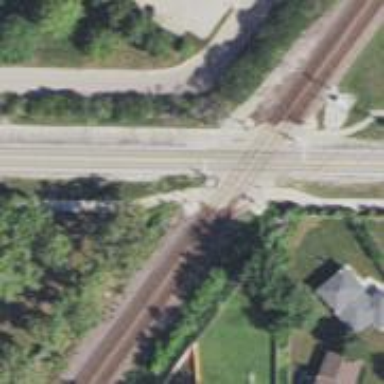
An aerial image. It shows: Railway crossing.